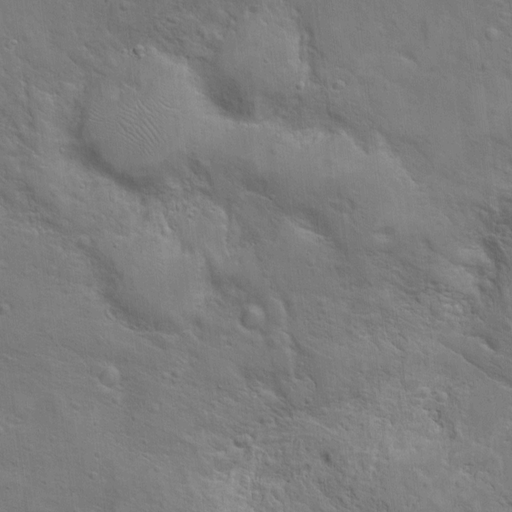
Classes present: Background